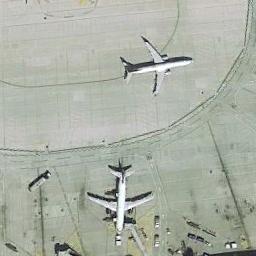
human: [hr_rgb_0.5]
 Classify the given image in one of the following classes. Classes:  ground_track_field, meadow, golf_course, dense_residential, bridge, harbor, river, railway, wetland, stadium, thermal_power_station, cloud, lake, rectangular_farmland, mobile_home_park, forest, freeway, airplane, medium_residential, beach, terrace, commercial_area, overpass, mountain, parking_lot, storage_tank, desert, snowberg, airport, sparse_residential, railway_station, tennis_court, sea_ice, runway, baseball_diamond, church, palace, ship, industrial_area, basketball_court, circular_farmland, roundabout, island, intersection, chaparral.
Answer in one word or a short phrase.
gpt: airplane